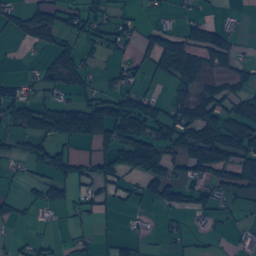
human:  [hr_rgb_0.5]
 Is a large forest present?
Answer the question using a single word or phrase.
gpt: yes

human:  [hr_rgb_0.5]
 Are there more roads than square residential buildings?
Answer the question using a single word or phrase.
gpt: yes

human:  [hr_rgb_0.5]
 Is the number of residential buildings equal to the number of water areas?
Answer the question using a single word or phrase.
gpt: no

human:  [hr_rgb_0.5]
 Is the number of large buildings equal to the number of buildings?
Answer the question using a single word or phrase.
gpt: no

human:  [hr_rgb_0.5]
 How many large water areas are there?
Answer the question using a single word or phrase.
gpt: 4

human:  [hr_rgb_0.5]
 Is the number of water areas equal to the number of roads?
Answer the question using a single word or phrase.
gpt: no

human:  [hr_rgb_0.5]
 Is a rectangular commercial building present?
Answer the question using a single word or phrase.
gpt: no

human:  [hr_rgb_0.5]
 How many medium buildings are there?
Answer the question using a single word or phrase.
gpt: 17

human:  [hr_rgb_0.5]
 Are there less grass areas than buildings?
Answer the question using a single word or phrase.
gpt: yes

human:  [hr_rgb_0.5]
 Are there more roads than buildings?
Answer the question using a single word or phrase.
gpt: no

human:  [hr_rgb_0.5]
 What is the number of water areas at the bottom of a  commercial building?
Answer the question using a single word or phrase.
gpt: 0

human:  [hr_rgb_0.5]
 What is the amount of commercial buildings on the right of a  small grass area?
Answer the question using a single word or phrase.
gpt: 0

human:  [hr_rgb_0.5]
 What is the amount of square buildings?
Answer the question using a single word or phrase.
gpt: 1

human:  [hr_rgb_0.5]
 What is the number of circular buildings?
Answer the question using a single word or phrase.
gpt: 1

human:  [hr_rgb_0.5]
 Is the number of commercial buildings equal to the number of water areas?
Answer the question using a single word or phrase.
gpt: no

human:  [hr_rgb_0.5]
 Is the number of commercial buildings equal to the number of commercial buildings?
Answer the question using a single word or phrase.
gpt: yes

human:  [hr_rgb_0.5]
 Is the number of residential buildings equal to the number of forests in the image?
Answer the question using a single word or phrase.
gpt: no

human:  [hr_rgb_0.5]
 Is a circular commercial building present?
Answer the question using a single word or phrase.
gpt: no

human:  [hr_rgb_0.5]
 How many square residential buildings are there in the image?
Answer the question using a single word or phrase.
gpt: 1

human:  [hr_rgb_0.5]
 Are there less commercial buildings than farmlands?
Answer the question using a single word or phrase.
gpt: yes

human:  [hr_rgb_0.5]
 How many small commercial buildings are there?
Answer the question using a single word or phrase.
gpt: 0

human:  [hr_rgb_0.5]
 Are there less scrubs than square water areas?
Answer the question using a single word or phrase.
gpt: yes

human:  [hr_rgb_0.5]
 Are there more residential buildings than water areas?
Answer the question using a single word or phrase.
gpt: yes

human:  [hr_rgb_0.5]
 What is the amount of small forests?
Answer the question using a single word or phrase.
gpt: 82

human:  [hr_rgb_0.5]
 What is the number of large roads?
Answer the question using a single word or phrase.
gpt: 0

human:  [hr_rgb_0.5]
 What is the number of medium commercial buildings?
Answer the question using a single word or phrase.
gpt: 0

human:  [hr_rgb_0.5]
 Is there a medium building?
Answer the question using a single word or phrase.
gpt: yes

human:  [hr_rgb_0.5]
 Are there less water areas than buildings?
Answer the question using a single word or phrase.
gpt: yes

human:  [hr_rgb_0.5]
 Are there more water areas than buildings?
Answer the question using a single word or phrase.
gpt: no

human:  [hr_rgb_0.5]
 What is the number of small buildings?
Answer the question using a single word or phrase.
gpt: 296

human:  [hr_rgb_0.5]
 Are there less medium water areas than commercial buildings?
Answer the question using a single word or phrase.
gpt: no

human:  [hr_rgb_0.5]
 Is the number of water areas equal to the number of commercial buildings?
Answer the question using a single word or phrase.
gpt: no

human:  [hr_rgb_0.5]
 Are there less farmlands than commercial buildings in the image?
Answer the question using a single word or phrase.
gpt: no

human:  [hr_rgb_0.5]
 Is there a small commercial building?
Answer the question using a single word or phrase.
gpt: no

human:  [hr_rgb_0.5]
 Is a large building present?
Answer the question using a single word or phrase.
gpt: no

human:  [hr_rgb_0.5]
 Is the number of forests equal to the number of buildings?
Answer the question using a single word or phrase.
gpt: no